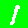
Digit: 1